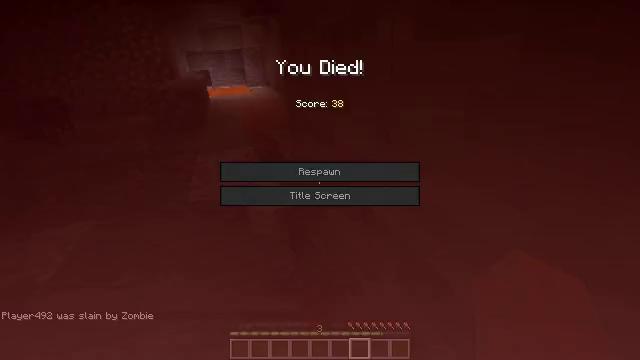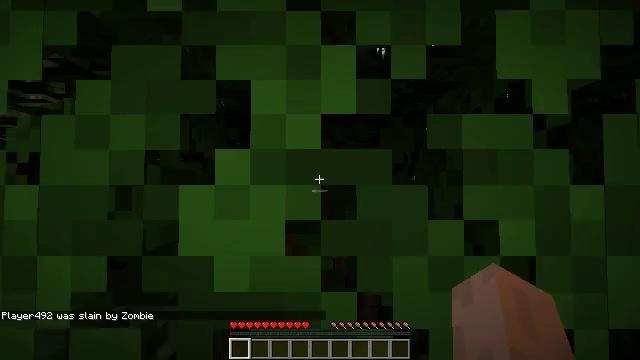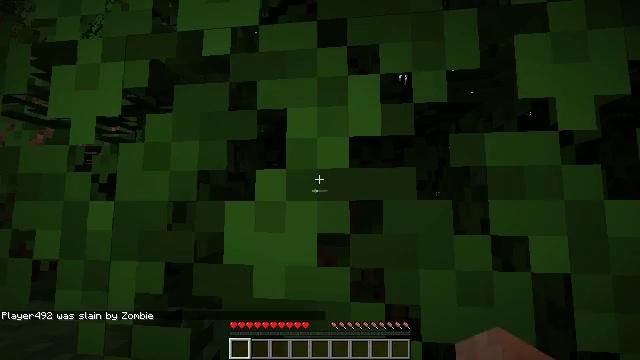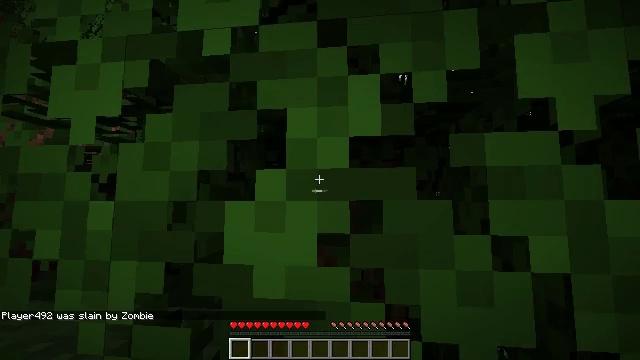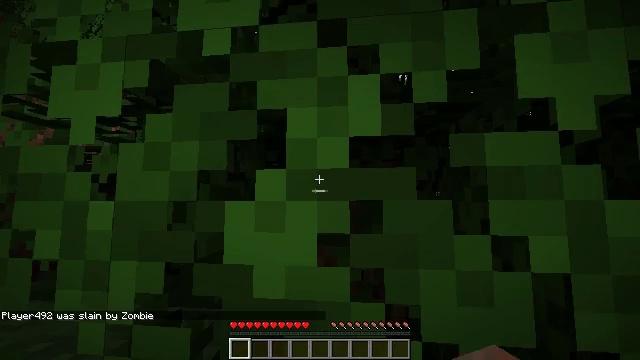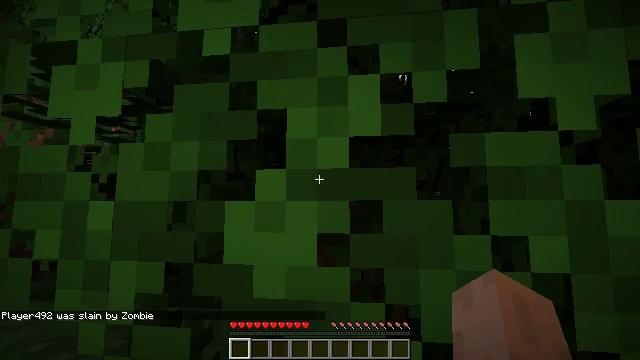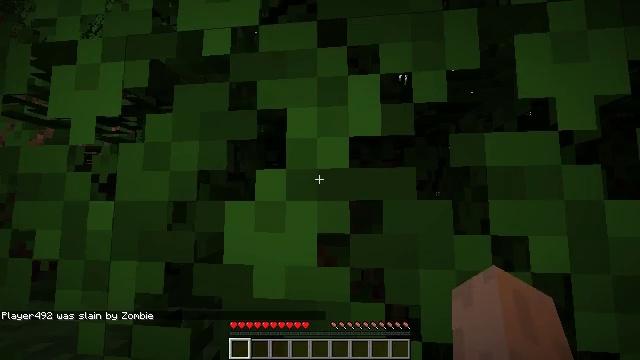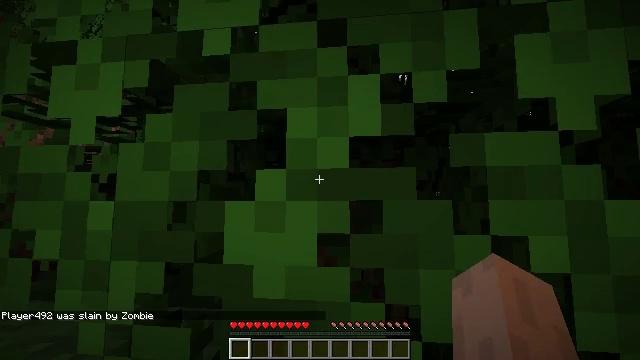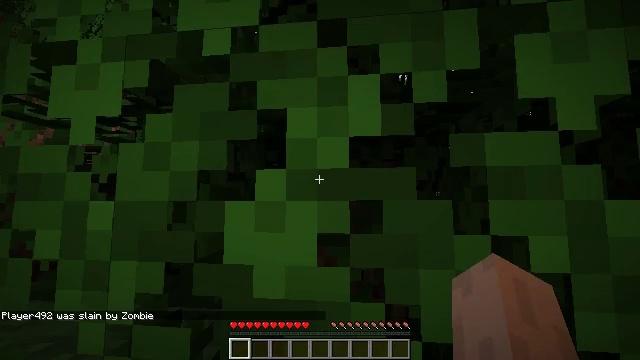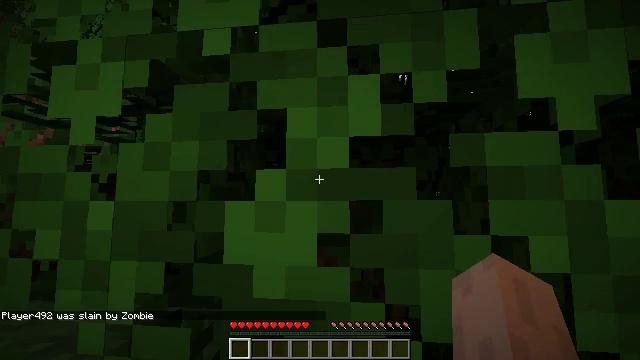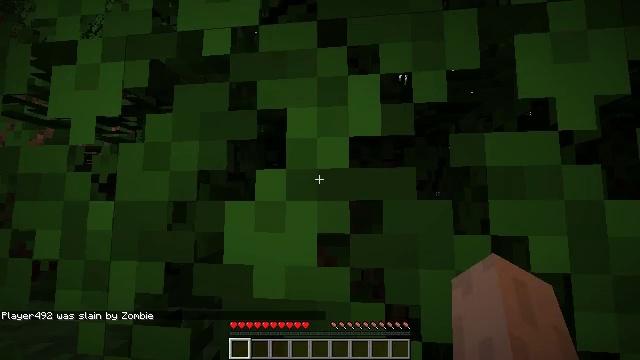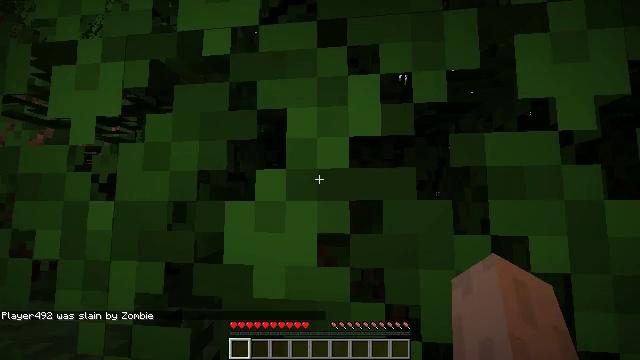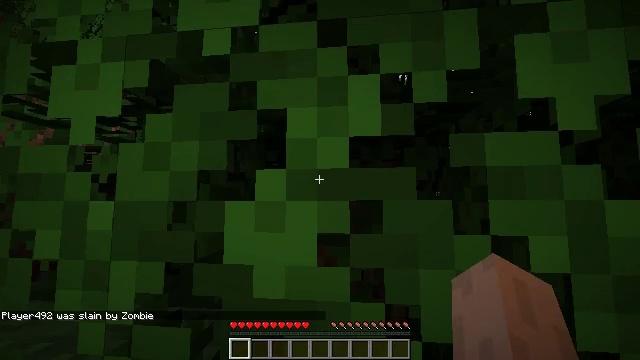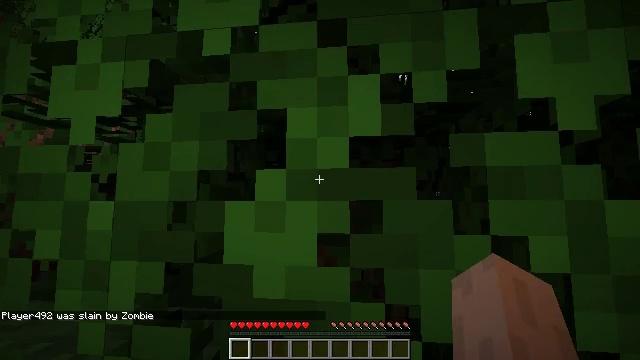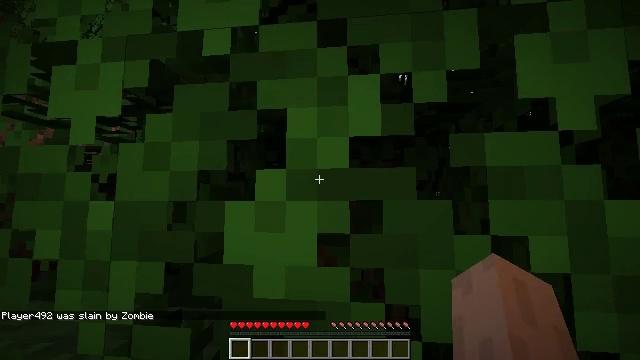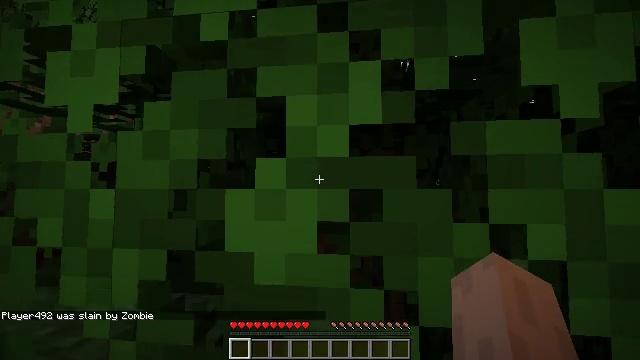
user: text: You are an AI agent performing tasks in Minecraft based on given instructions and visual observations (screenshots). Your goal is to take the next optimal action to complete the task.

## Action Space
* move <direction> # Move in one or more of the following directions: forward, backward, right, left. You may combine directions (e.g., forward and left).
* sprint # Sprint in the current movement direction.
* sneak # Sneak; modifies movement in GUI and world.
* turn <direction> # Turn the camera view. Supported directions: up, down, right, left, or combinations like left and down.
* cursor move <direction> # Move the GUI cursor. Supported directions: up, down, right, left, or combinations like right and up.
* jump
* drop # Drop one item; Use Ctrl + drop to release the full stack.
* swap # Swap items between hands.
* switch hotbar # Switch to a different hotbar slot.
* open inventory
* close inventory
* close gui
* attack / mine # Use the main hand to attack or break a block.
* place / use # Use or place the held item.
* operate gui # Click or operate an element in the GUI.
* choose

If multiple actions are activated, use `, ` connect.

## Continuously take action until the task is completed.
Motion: motion action
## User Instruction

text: Fish and kill the salmon.
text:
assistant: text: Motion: move forward, turn up, attack / mine
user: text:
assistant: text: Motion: turn left and up
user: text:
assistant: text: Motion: no_op
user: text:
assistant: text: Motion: no_op
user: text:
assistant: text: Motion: no_op
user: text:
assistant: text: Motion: no_op
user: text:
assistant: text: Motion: no_op
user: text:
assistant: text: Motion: no_op
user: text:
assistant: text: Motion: no_op
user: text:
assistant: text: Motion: no_op
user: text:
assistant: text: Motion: no_op
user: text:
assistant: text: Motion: no_op
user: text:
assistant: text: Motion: no_op
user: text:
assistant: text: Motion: no_op
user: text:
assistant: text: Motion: turn down
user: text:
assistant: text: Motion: turn left and down
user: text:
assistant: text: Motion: turn left and down
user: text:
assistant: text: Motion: turn left and down
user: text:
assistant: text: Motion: turn left and down
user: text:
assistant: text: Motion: turn left
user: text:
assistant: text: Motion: turn right and up
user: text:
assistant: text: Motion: turn right and up
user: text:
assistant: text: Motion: no_op
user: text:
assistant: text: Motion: no_op
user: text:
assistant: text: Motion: no_op
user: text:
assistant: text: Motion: no_op
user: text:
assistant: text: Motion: turn left and up
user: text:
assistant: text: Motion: turn left and up
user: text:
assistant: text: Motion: turn left and up
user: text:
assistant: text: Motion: turn left and up